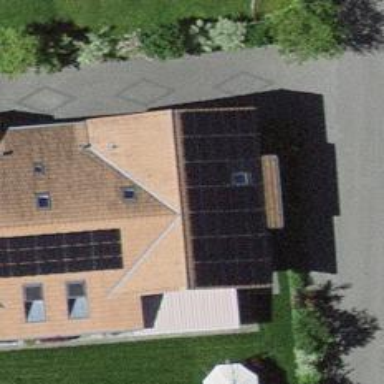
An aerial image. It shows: Solar power generator utilizing photovoltaic technology with solar photovoltaic panels.